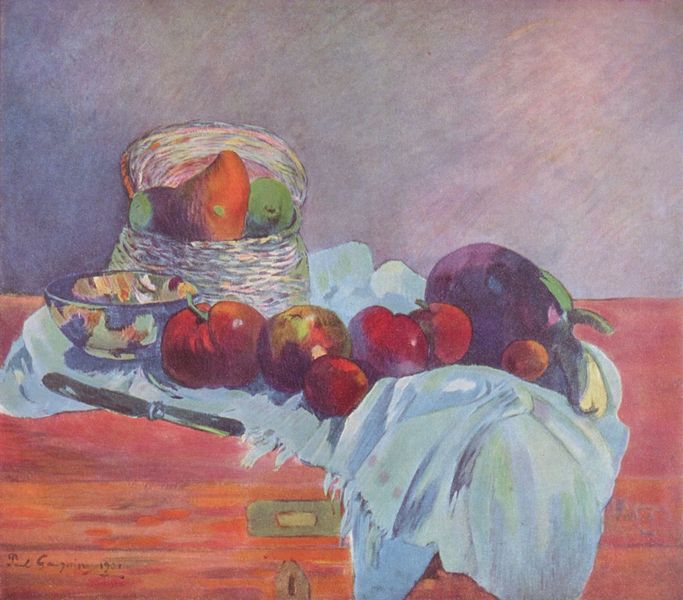
Titel: Stilleben mit Früchten, Korb und Messer
Künstler: Paul Gauguin
Standort: Zürich.
Institution: Stiftung Sammlung E.G. Bührle
Schlagwörter: blau, gemälde, schatten, weiß, cezanne, grün, braun, bunt, glas, hintergrund, holz, licht, orange, pastell, schwarz, tisch, türkis, obst, rot, schal, schloss, tuch, wand, falten, messer, schale, schneide, schüssel, teller, signatur, tischdecke, tischtuch, öl, spiegelung, fransen, stoff, decke, rosa, früchte, garten, gemüse, kürbis, stilleben, stillleben, hellblau, apfel, tomate, äpfel, modern, farbe, lila, violett, linien, picknick, sigantur, dunkelblau, glanz, dekor, korb, schublade, stil, striche, gauguin, birne, stiel, griff, stiele, truhe, deckel, gefäß, geflecht, hintegrund, paul, stengel, violet, kiste, tischplatte, gaugin, tomaten, beschlag, pflaume, prozellan, obstkorb, schlüsselloch, mango, morte, paul gauguin, paprika, früchtestilleben, nature, tich, schaale, aubergine, ausgefranst, bimt, guave, obstsalat, rübe, pau